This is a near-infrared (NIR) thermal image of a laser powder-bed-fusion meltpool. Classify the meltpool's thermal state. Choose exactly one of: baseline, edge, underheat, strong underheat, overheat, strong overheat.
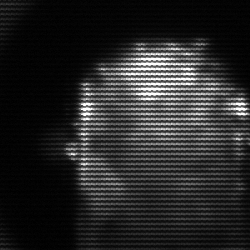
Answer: baseline